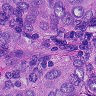
Metastatic tissue present: yes